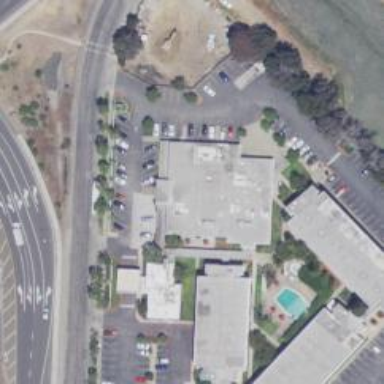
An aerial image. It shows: Parking space is available.